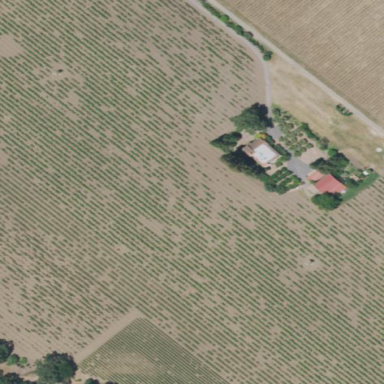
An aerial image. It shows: Vineyard growing wine grapes.